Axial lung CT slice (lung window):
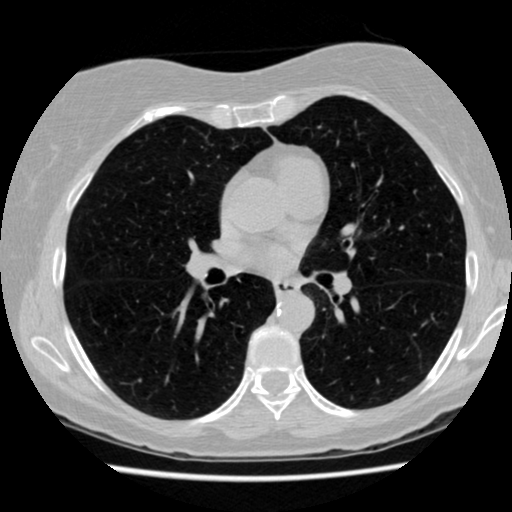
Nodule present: no